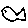
Label: fish